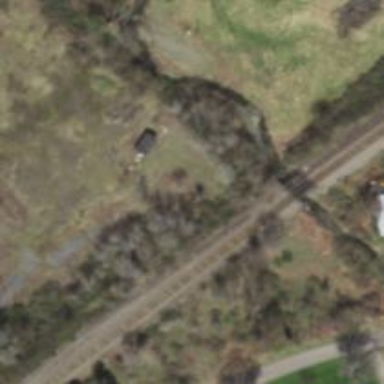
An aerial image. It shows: Disused railway.